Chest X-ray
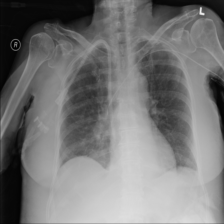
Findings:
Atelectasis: negative
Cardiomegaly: negative
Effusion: positive
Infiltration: negative
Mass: negative
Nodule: negative
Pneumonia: negative
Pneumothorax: negative
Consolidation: negative
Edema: positive
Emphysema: negative
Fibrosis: negative
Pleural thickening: negative
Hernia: negative